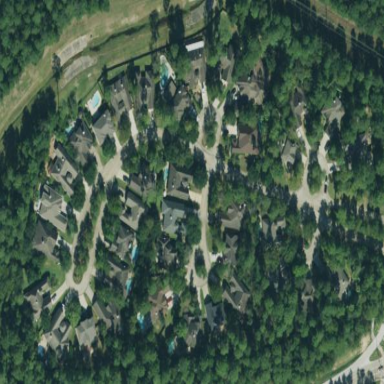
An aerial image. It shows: Residential neighbourhood.